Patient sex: M
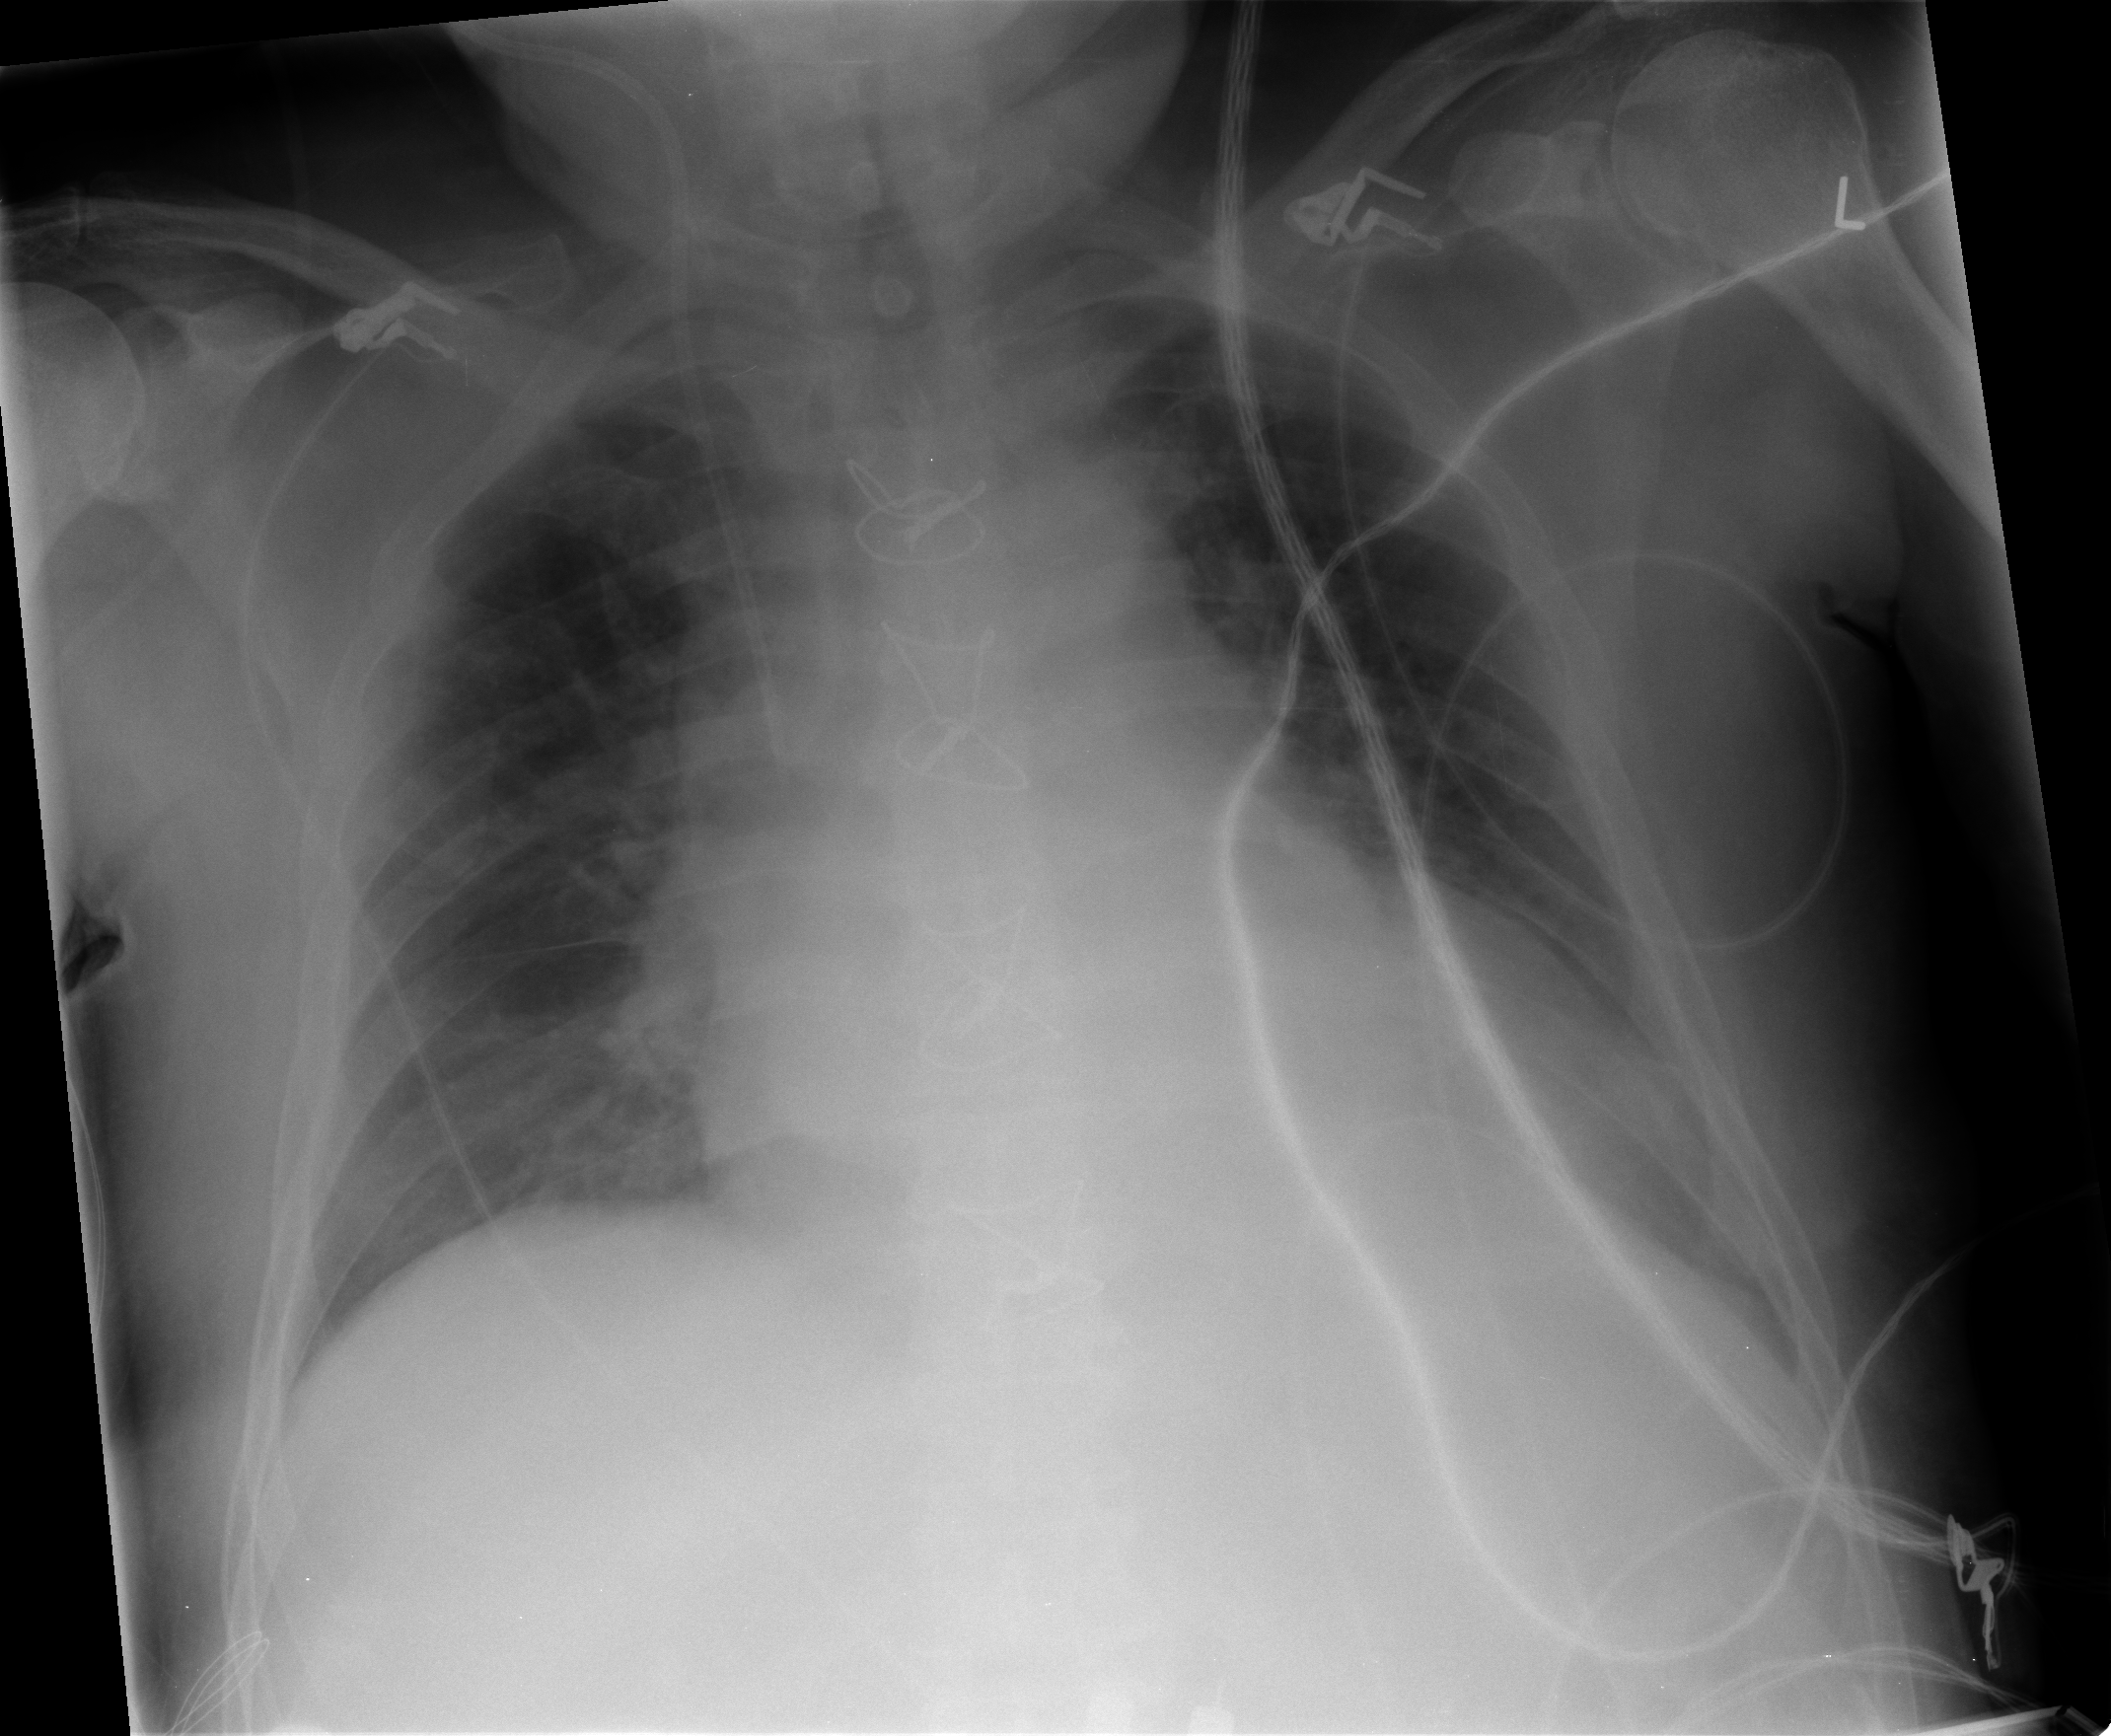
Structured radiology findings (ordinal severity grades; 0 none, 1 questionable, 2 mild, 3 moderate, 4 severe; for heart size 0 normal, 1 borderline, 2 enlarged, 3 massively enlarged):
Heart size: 2
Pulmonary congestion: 1
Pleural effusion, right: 0
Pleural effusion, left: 0
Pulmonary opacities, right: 1
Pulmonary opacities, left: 0
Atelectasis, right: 1
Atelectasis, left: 1